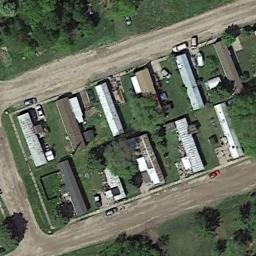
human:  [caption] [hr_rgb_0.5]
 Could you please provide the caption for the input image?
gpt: Many buildings of different shapes and sizes are in mobile home parks .

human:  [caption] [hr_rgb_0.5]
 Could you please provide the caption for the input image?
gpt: The mobile home park has some neatly arranged mobile homes and trees on the grass .

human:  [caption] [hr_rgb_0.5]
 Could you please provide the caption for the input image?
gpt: The mobile home park is on the grass next to the road .

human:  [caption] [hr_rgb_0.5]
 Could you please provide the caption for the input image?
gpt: Here is a road with mobile homes on both sides .

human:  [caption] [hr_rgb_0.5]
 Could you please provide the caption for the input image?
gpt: There are some buildings on a green meadow in the mobile home park .